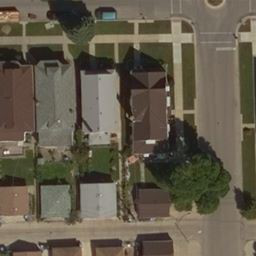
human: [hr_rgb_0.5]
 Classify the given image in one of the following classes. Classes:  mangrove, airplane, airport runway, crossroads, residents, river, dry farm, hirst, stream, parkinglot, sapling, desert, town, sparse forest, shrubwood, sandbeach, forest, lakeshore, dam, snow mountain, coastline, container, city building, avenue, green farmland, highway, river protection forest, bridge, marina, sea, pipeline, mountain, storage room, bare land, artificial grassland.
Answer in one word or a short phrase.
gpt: residents